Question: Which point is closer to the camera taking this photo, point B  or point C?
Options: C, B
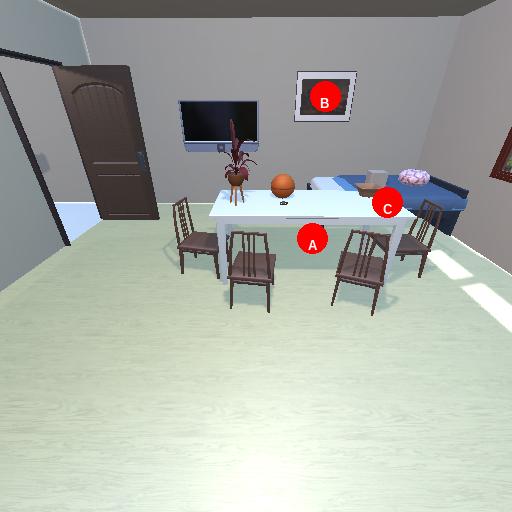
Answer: C